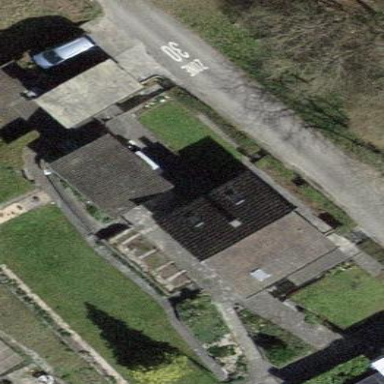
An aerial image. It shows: Building with tiled roof.